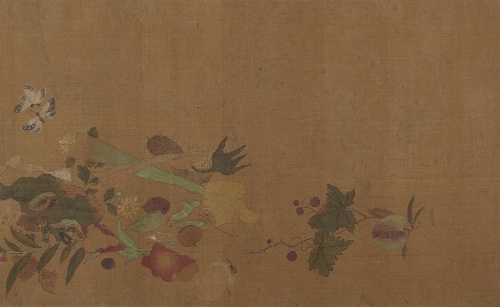
Title: 清　佚名　傳錢選　花果草蟲圖　卷|Flowers and Insects
Artist: Unidentified artist
Object type: Handscroll
Classification: Paintings
Medium: Handscroll; ink and color on silk
Culture: China
Period: Qing dynasty (1644–1911)
Dimensions: 10 1/4 x 69 1/2 in. (26.0 x 176.5 cm)
Department: Asian Art
Credit line: From the Collection of A. W. Bahr, Purchase, Fletcher Fund, 1947
Accession year: 1947
Repository: Metropolitan Museum of Art, New York, NY
Tags: Butterflies|Flowers